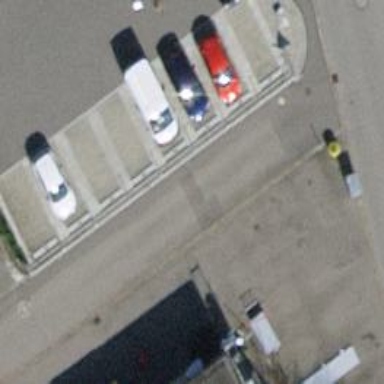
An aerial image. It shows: Bump for traffic calming.